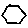
Label: hexagon